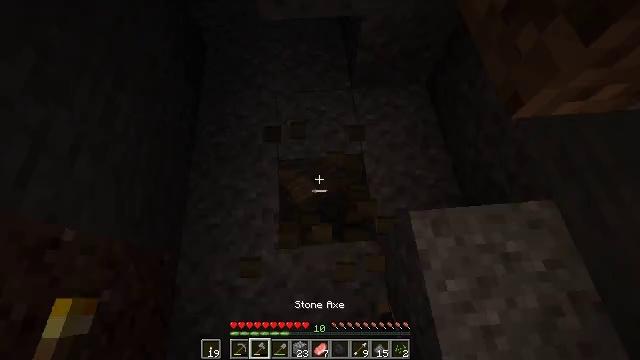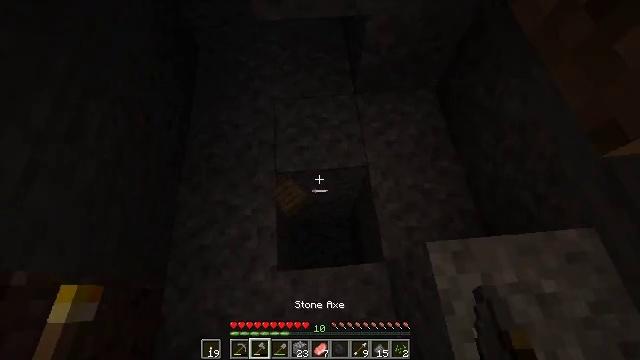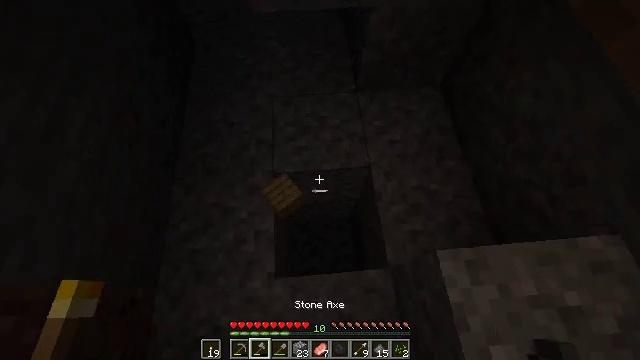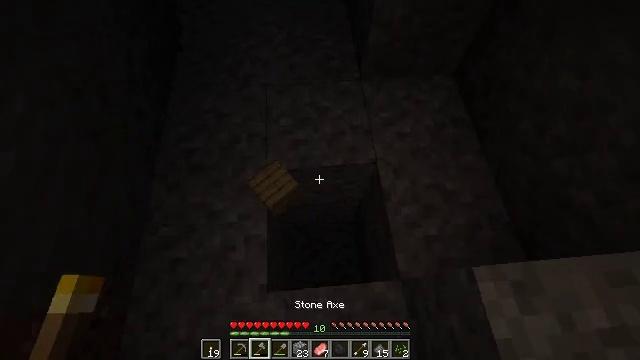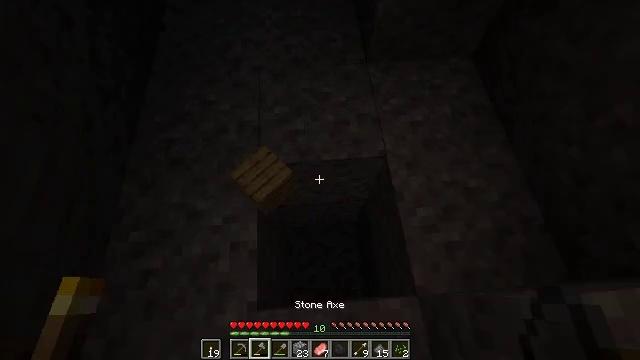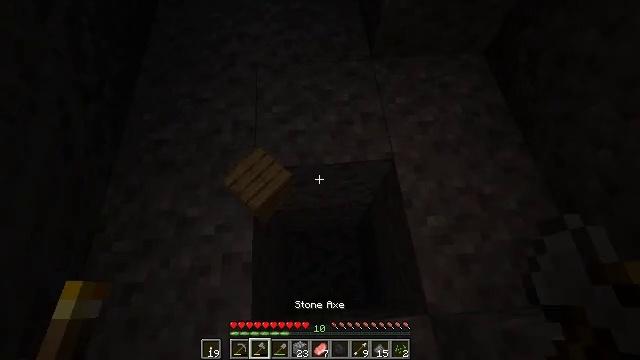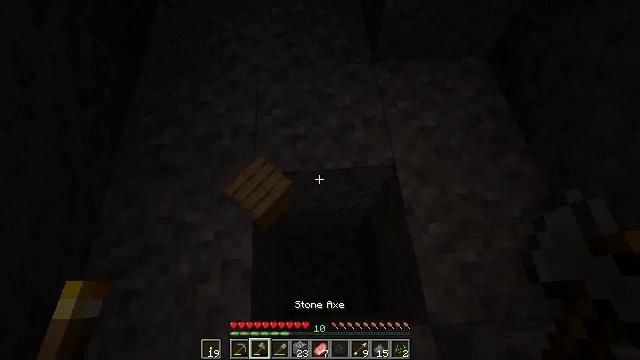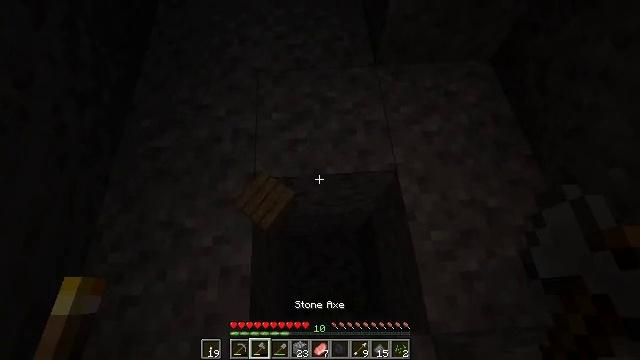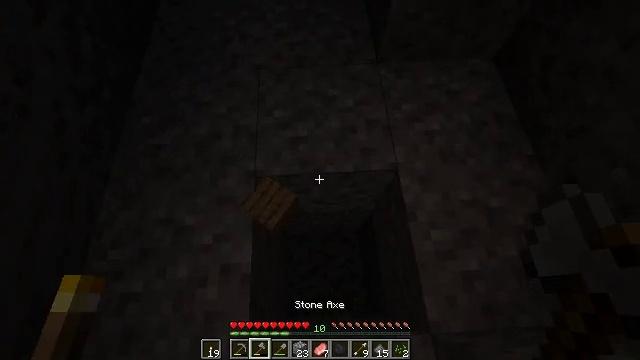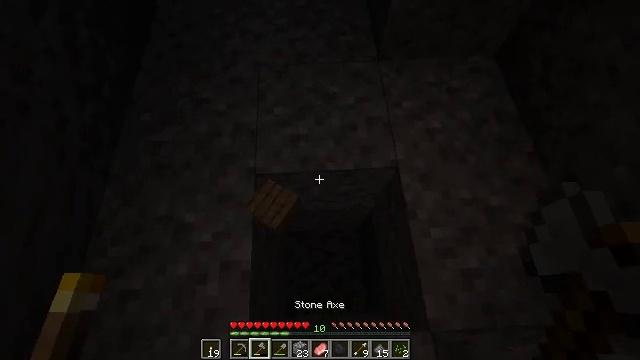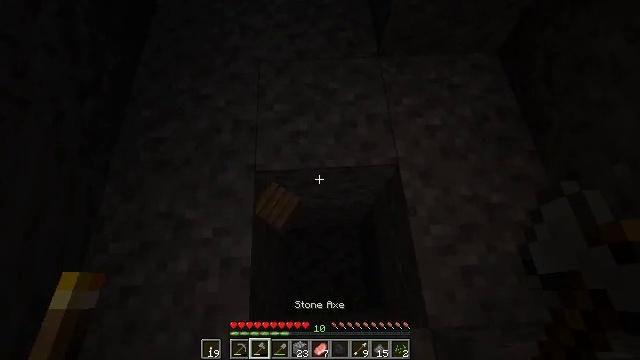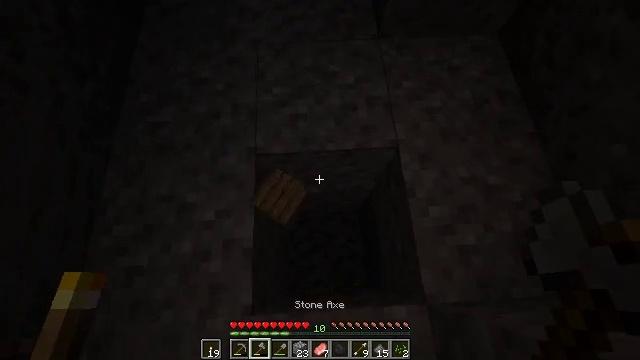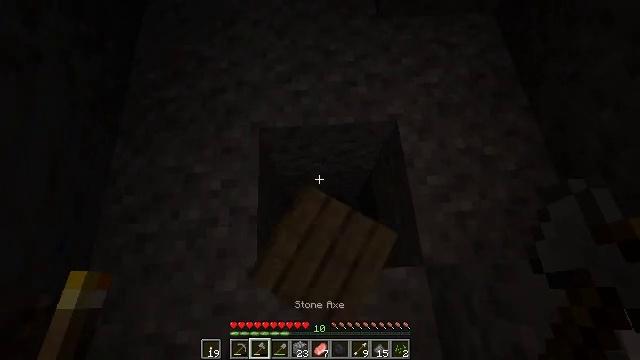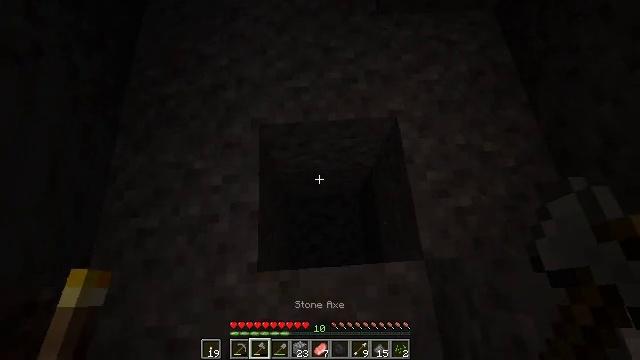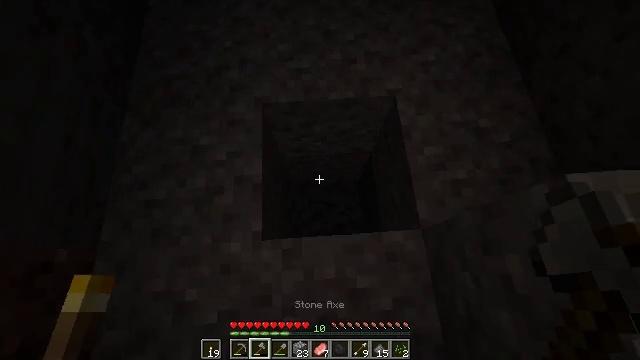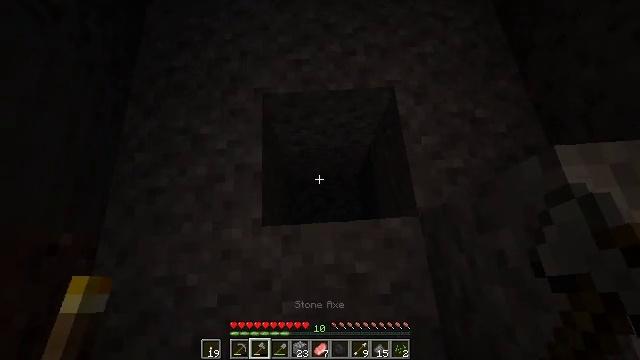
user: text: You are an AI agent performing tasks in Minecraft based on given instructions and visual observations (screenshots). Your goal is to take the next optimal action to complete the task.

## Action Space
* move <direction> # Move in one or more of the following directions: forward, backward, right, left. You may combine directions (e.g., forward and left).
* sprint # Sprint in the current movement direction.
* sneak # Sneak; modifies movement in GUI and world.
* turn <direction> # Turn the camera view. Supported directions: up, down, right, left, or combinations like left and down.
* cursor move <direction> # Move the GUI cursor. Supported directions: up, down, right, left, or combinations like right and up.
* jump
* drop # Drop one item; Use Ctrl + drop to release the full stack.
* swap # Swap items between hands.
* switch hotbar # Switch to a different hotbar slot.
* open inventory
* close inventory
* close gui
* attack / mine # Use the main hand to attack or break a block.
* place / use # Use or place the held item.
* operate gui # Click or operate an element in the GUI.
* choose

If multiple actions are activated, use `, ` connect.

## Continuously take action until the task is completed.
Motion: motion action
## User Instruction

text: Drop a dirt block.
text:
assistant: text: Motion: no_op
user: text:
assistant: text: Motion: no_op
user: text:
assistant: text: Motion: no_op
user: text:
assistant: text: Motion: no_op
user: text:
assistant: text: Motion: no_op
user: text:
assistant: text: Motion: no_op
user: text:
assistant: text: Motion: no_op
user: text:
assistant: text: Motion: no_op
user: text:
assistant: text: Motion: no_op
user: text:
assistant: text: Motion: no_op
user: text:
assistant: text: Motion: move back, turn down
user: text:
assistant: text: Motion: move back
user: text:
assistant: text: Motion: move back
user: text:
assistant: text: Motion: no_op
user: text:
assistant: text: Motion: no_op
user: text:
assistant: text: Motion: no_op
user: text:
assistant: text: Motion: no_op
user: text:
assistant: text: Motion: no_op
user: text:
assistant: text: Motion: no_op
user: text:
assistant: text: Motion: no_op
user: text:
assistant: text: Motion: turn up
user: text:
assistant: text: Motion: turn up
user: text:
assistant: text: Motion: no_op
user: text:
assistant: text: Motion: no_op
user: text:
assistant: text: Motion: no_op
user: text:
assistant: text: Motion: no_op
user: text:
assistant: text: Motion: open inventory
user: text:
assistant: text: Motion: open inventory
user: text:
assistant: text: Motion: no_op
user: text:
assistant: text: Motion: no_op